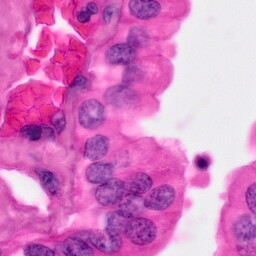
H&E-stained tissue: Pancreatic